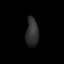
Tissue: prostate
Cell type: T cells
Senescence score: 0.2316
Nuclear area (px): 354
Mean DAPI intensity: 48.006